Question: I'm trying to create an histogram with plotly, but when I define the 'hoverinfo' information, it displays the information over the bars and not 'inside'.

'''
diamonds %>% plot_ly(x = ~cut, color = ~clarity, hoverinfo = 'text', text = ~carat)
'''
I tried to use 'add_histogram()' as well, but nothing seems to work. What should I do?
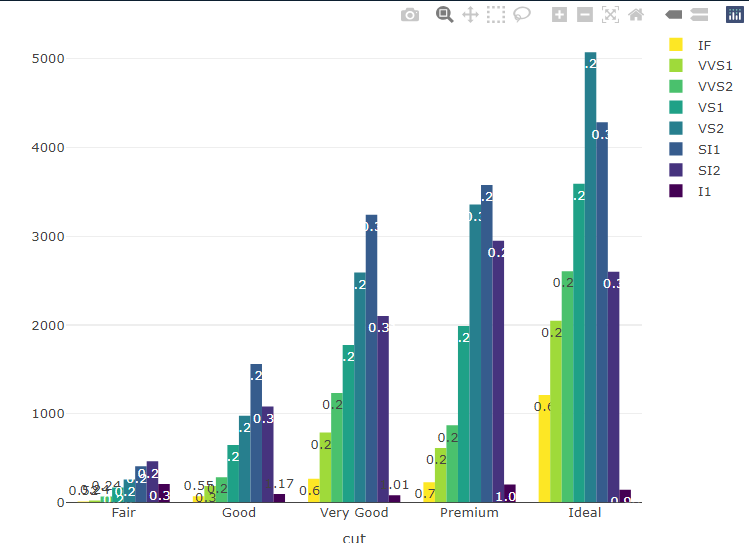
Answer: I was intrigued by your comment that you had the most recent 'plotly' version, so I downloaded it and I could replicate your issue. It looks like there has been a change in the way the default 'text' argument is treated in 'plotly.js', see <URL>:
> textposition for bar traces now defaults to auto so if you want to use text without it appearing on the figure, you'll need to explicitly set textposition="none"
Unfortunately, when 'type="histogram"', there is no 'textposition' argument. The way to fix this in your case is to replace the 'text' argument with 'hovertext':
'''
library(plotly)
diamonds %>%
plot_ly(
x = ~cut,
color = ~clarity,
type = "histogram",
hoverinfo = "text",
hovertext = ~carat
)
'''
<URL>